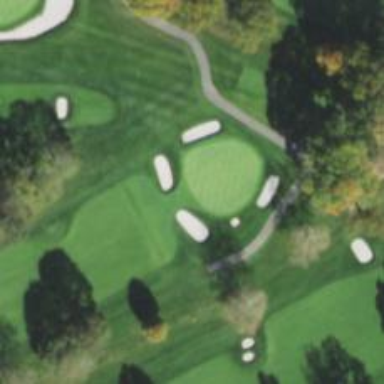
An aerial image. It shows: Golf hole.